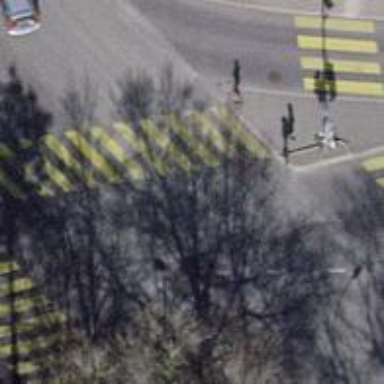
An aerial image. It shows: Crossing with traffic signals.